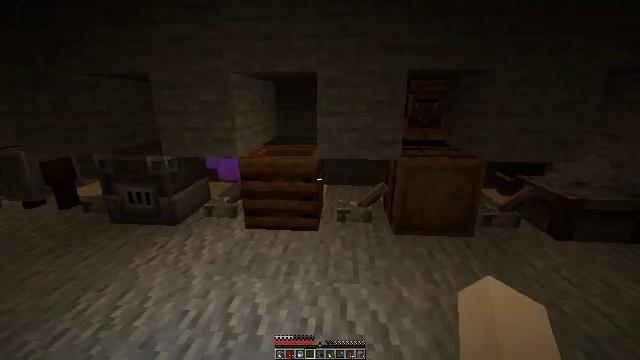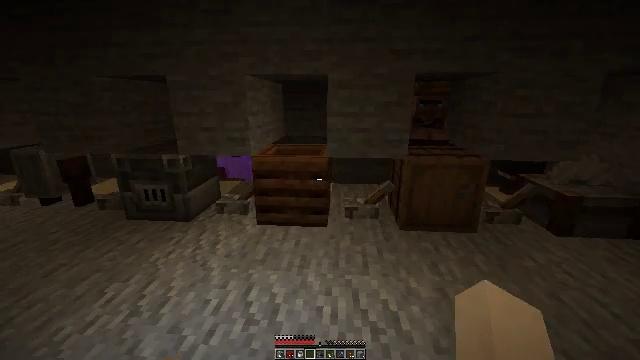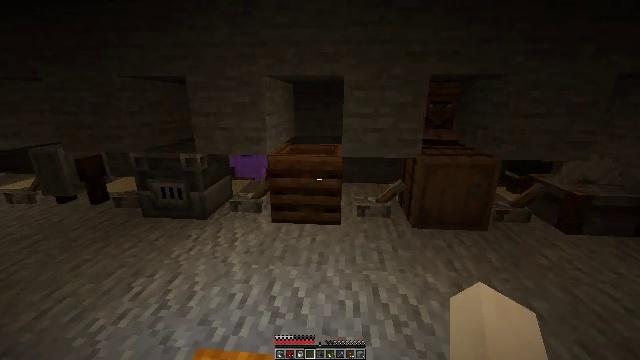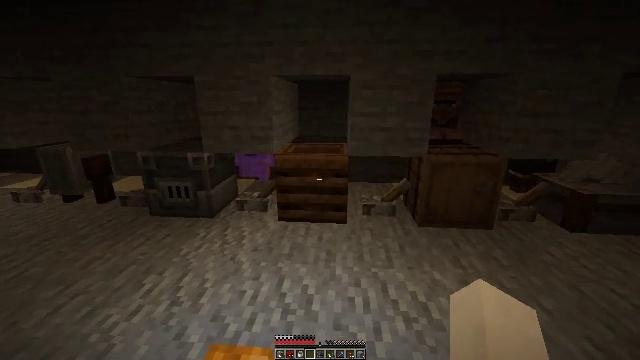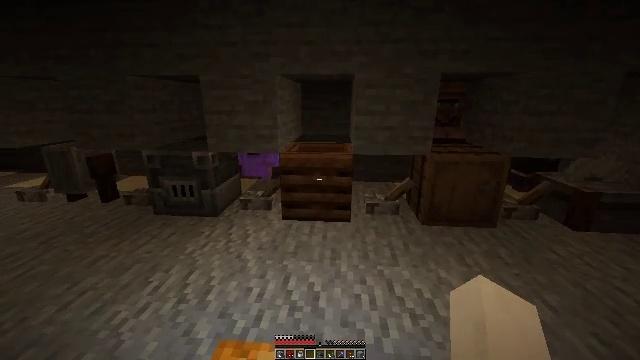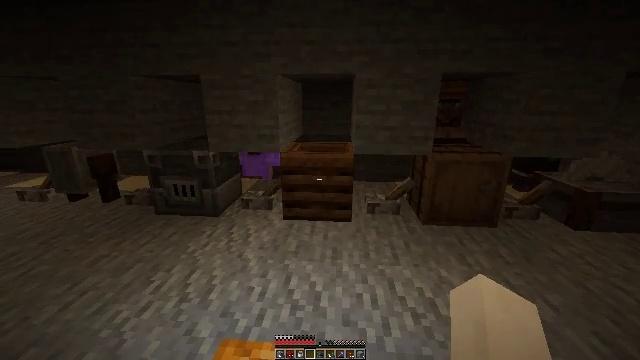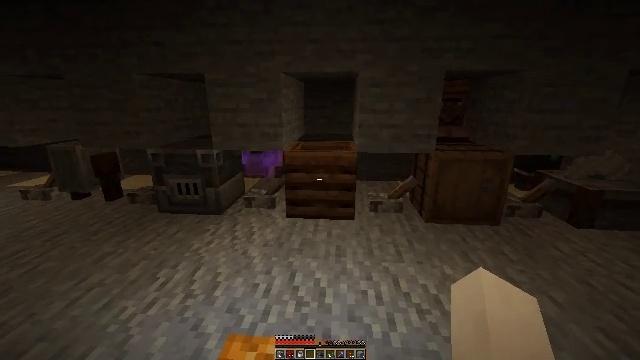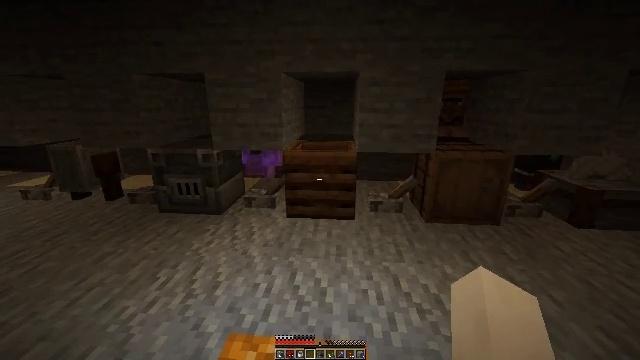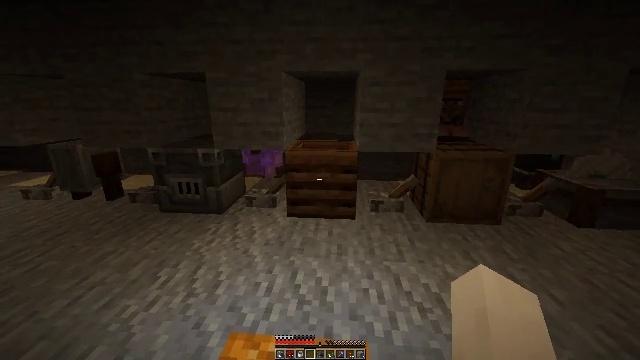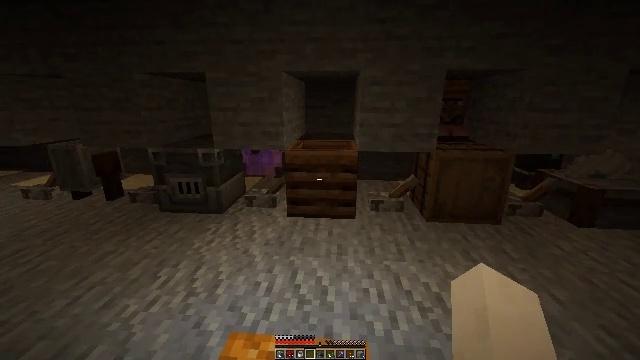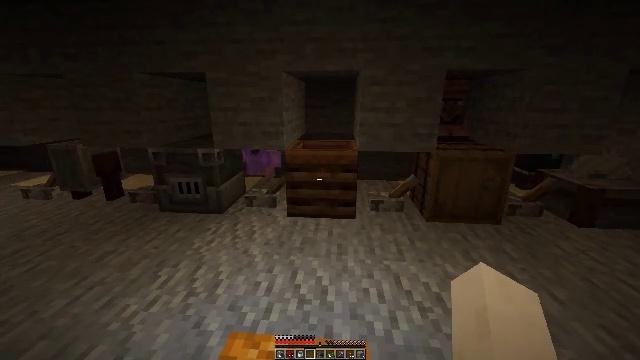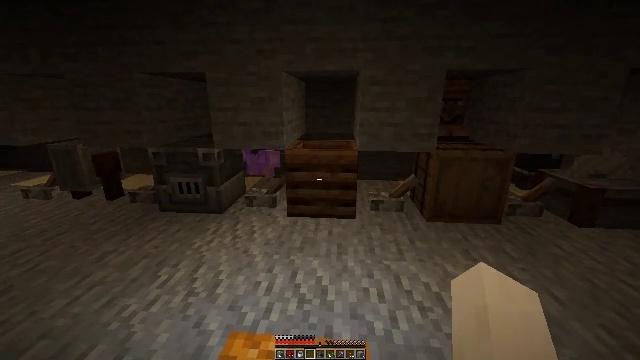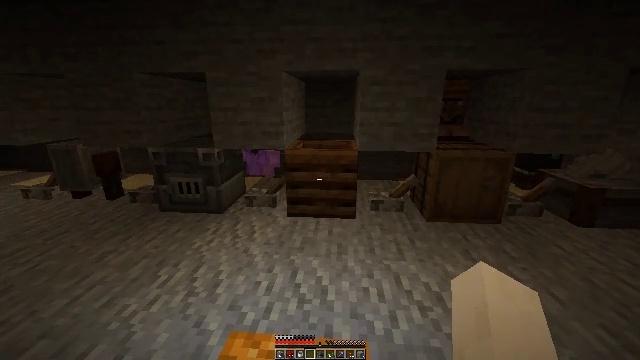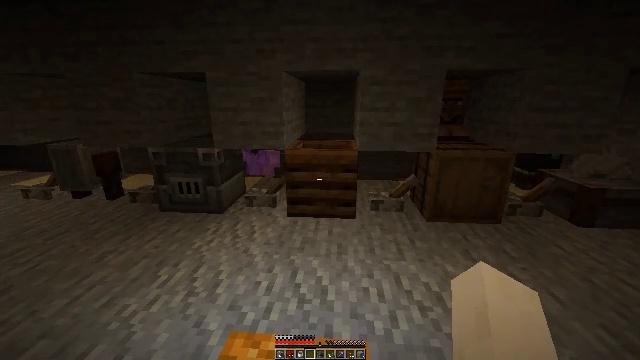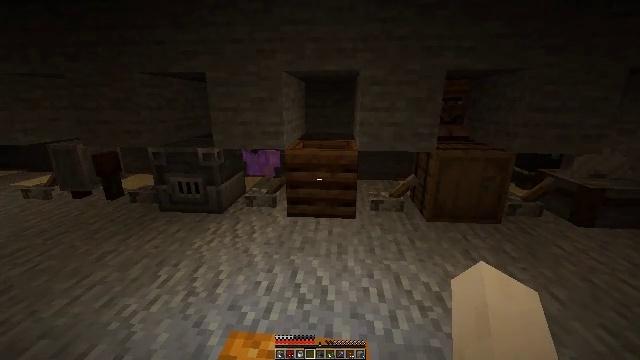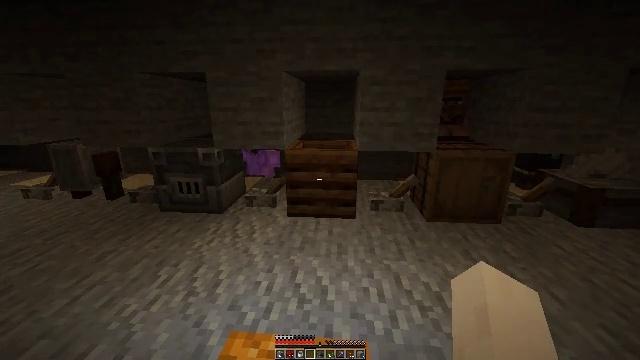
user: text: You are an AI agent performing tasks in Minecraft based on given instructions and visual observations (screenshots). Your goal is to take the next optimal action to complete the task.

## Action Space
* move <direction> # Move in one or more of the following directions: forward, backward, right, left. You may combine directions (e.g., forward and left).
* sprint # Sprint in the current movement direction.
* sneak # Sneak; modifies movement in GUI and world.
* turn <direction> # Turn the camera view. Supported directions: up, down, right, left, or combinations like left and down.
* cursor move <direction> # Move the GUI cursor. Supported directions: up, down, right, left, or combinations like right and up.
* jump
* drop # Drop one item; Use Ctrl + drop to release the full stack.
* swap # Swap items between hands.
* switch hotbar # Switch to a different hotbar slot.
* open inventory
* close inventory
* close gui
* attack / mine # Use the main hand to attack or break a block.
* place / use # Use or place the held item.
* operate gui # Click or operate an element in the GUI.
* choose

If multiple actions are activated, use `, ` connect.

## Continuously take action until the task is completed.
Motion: motion action
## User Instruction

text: Break the brewing stand to collect it.
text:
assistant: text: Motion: move left
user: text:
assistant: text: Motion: move left
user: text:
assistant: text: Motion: no_op
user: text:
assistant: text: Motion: no_op
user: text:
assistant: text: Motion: no_op
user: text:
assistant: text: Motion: no_op
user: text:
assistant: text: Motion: no_op
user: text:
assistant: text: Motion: no_op
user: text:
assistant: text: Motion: no_op
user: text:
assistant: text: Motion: no_op
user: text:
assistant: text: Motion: no_op
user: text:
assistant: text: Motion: no_op
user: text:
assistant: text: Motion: no_op
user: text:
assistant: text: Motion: no_op
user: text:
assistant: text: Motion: no_op
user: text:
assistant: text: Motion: no_op
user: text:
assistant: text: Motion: no_op
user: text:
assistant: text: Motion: no_op
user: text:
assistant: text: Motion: no_op
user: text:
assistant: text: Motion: no_op
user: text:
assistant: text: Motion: use / place
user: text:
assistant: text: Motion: use / place
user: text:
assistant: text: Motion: use / place
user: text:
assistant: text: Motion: no_op
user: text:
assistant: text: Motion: no_op
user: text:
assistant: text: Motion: no_op
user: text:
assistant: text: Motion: no_op
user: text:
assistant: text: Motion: no_op
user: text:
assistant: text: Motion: no_op
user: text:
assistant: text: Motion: no_op